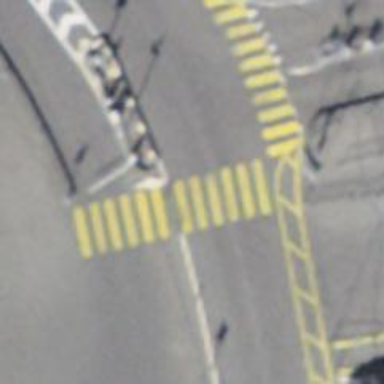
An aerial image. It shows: Marked road crossing.